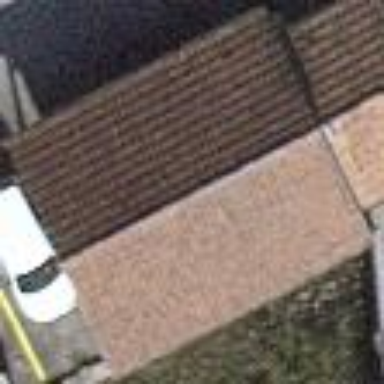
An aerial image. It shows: View of roof of building.